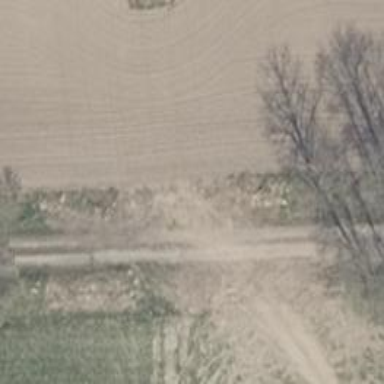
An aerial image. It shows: Track with grade 3 tracktype.